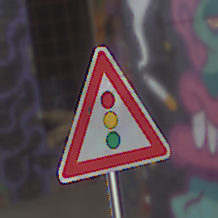
Verkehrszeichen: Lichtzeichenanlage
Umgebung: Roofed, Special
Tageszeit: Midday
Wetter: Overcast
Licht: Natural
Jahreszeit: NotSpecified
Kontrast: MediumContrast